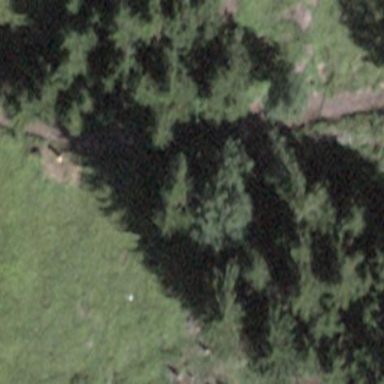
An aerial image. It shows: Forest area.